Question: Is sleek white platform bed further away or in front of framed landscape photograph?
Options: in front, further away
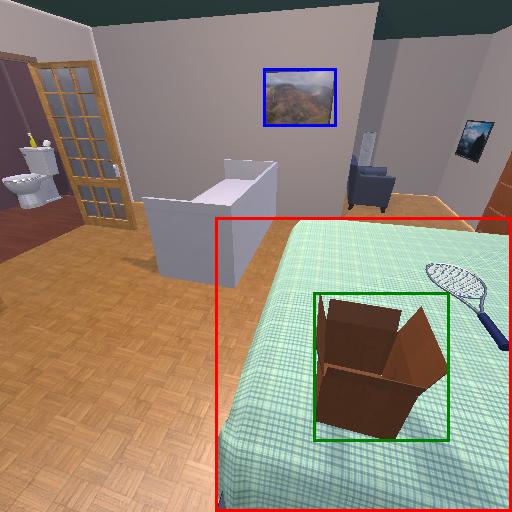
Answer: in front